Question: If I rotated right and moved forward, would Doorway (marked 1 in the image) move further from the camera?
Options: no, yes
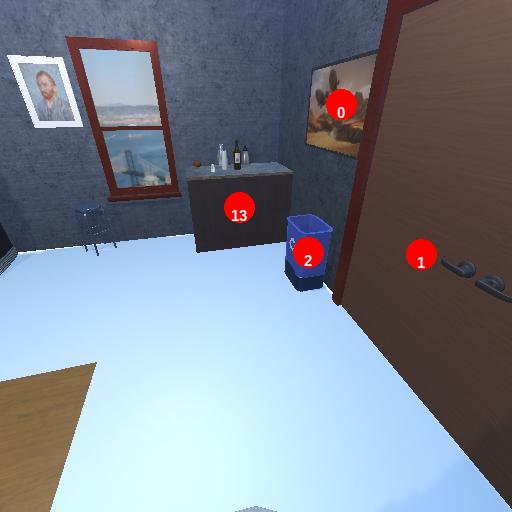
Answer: no